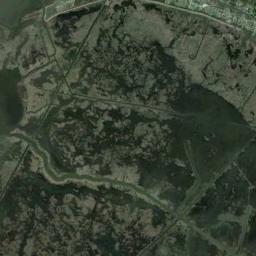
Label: wetland